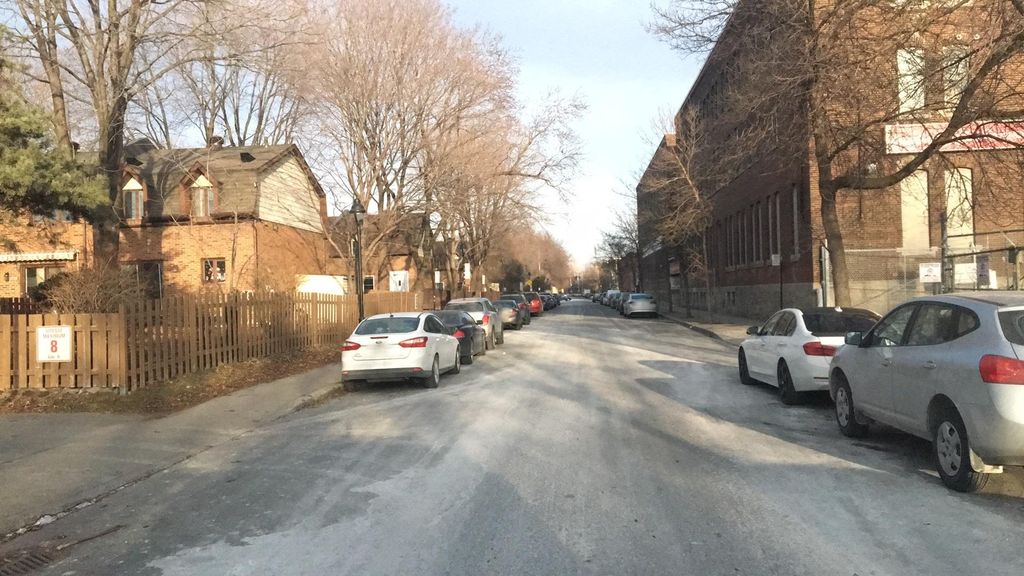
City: montreal